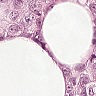
Metastatic tissue present: yes